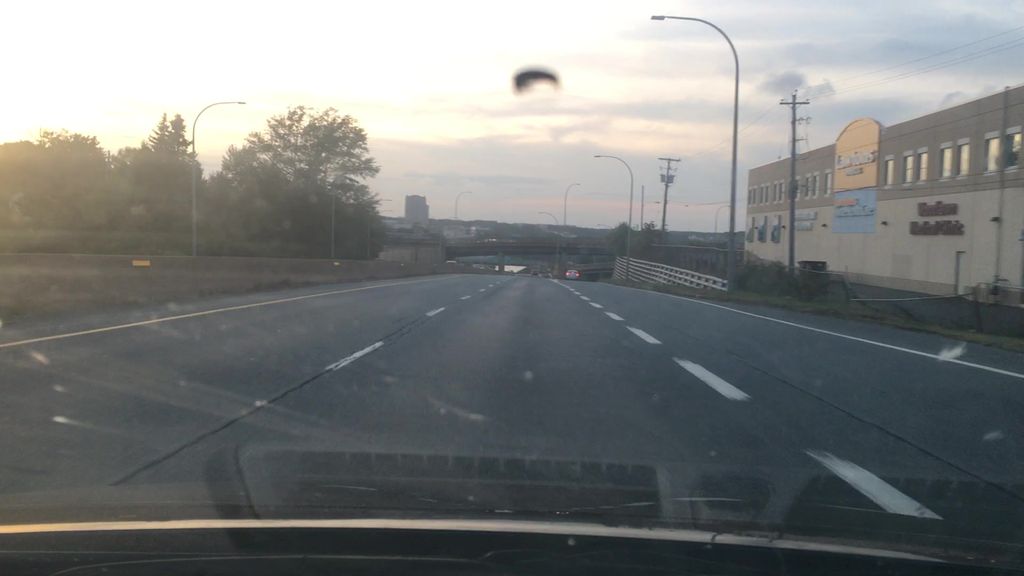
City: halifax